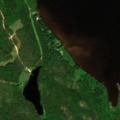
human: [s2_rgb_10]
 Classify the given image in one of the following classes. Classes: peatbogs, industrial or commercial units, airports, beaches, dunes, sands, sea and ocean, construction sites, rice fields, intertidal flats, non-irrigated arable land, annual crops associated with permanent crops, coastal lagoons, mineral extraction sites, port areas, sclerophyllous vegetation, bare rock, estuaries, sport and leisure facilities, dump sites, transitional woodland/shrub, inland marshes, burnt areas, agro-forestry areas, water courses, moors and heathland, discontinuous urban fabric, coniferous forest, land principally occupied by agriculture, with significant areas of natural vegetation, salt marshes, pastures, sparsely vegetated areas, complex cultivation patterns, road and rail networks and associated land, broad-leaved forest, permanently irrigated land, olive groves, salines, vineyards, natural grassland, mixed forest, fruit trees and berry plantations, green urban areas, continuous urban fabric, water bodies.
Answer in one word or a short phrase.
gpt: coniferous forest, mixed forest, water bodies